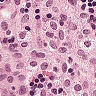
Metastatic tissue present: no